Field crop: maize
Growth stage: 2
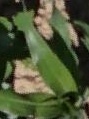
Species: maize